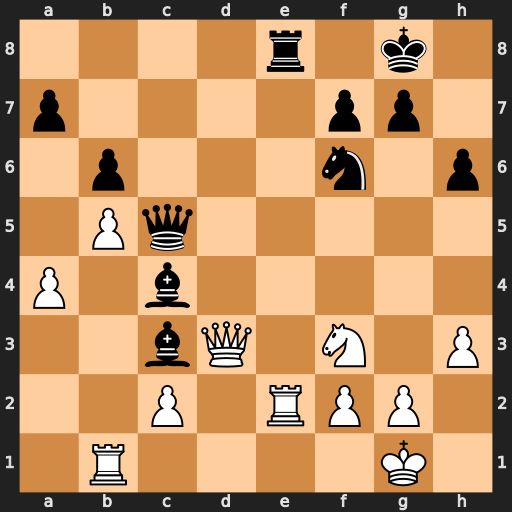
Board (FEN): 4r1k1/p4pp1/1p3n1p/1Pq5/P1b5/2bQ1N1P/2P1RPP1/1R4K1
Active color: w
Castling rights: -
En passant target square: -
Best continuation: Rxe8+ Nxe8 Qxc3